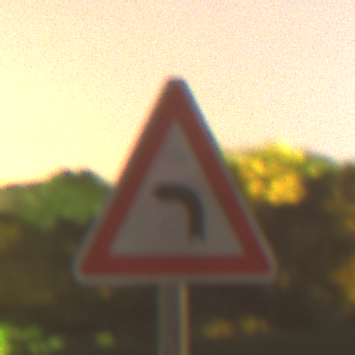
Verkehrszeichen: KurveLinks
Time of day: Night
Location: Outdoor (Suburban)
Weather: Clear
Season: NotSpecified
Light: Artificial